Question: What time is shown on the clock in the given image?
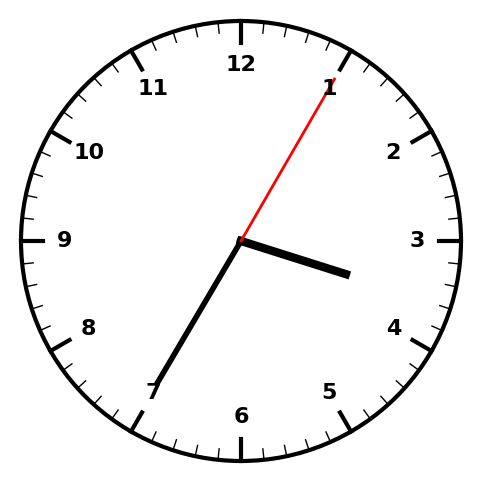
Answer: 03:35:05